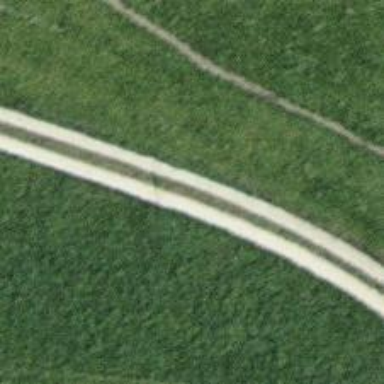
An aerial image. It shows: Track with grade2 tracktype.